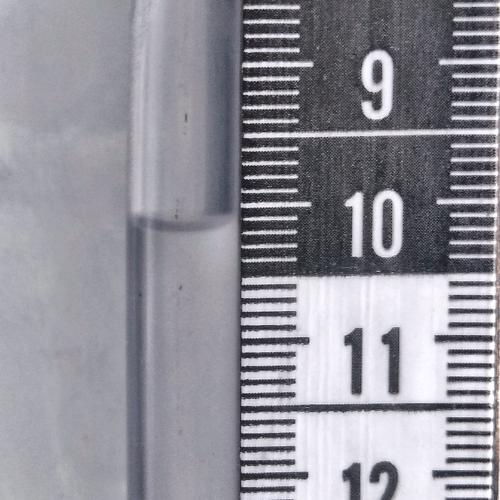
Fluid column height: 10.1 cm